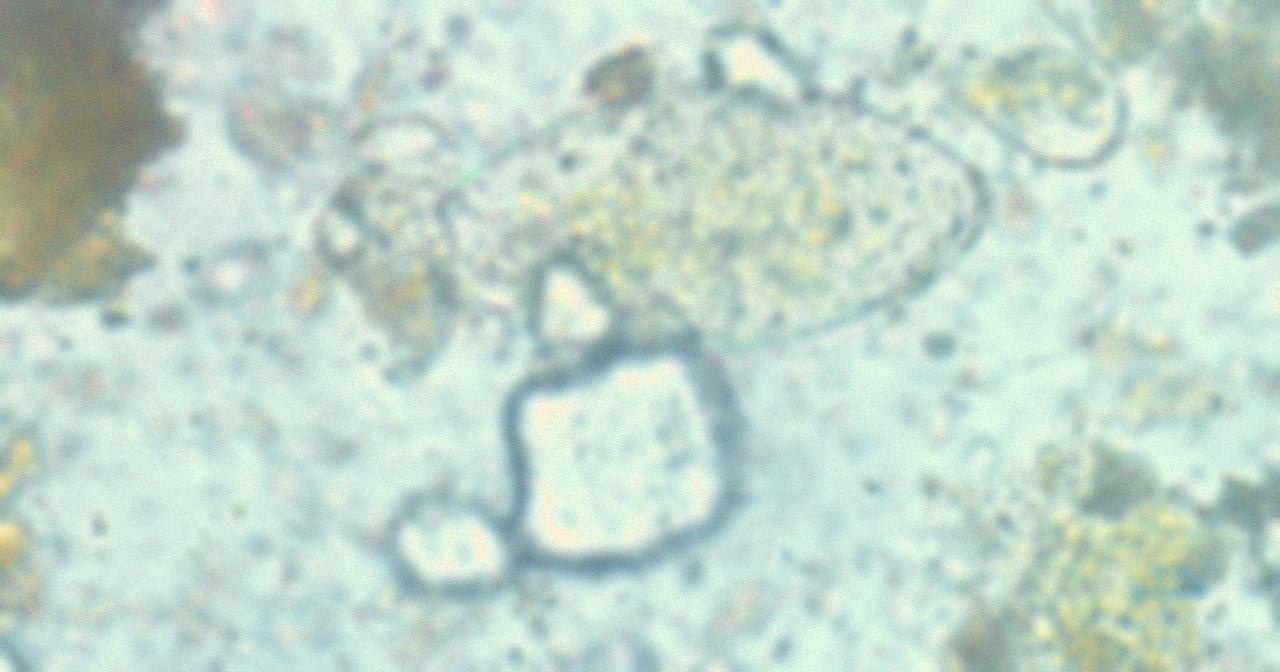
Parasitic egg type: Fasciolopsis buski